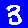
Digit: 3